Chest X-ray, PA view. Patient: 40 years old, sex F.
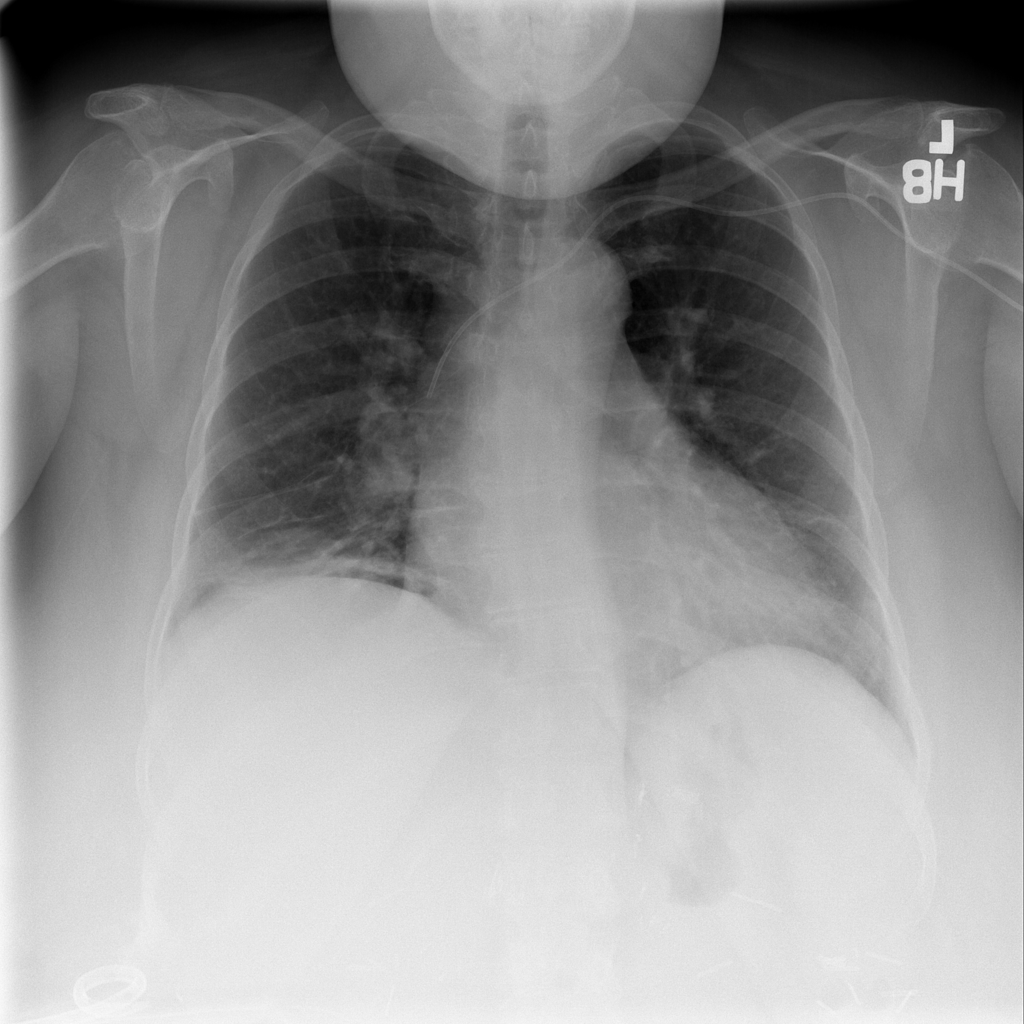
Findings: Atelectasis, Infiltration